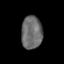
Tissue: prostate
Cell type: T cells
Senescence score: 0.281
Nuclear area (px): 673
Mean DAPI intensity: 107.997